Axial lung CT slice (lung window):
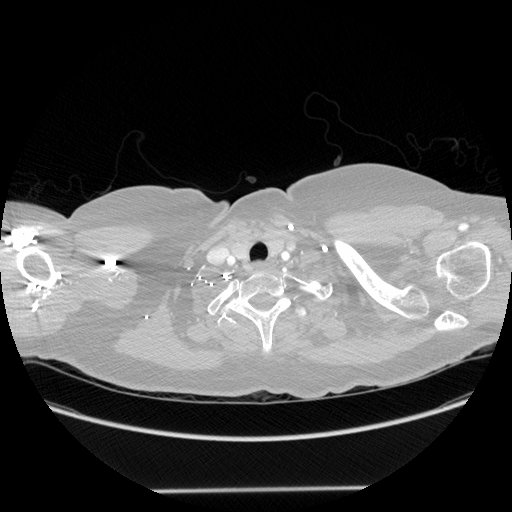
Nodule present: no